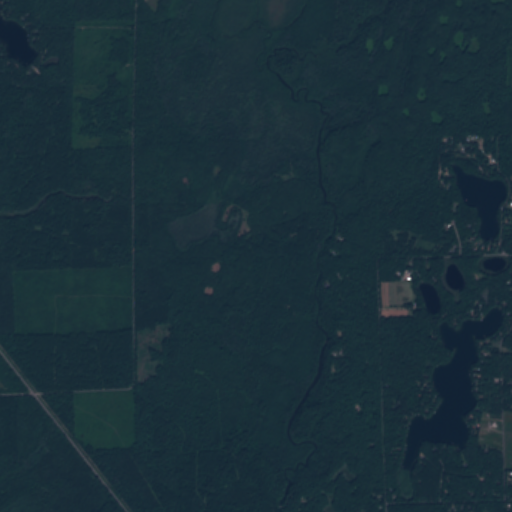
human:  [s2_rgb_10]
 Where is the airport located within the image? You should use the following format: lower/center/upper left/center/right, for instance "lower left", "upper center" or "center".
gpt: The airport is located in the lower right of the image.
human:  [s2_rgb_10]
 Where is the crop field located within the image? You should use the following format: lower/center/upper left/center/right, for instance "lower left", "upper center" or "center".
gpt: There is no crop field in the image.